Question: Basics:
Using R statistical software, ggplot2, geom_vline, and geom_histogram to visualize some data. The issue is with the legend keys.
I'm trying to plot a pair of histograms from some stochastic simulations, and on top of that plot a couple of lines representing the result of a deterministic simulation. I've got the data plotted, but the legend keys for the histograms have an unnecessary black line through the middle of them. Can you help me remove those black lines? Some sample code reproducing the issue is here:
'''
df1 <- data.frame(cond = factor( rep(c("A","B"), each=200) ),
rating = c(rnorm(200),rnorm(200, mean=.8)))
df2 <- data.frame(x=c(.5,1),cond=factor(c("A","B")))
ggplot(df1, aes(x=rating, fill=cond)) +
geom_histogram(binwidth=.5, position="dodge") +
geom_vline(data=df2,aes(xintercept=x,linetype=factor(cond)),
show_guide=TRUE) +
labs(fill='Stochastic',linetype='Deterministic')
'''

Edit: added image
Cheers,
Ryan
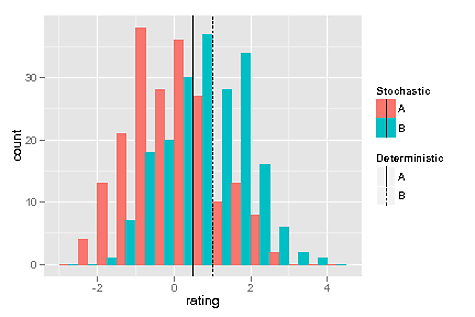
Answer: One workaround is to change the order of 'geom_histogram()' and 'geom_vline()'. Then add another 'geom_vline()' without 'aes()', just giving 'xintercept=' and 'linetype='. This will not remove lines but will hide them under the color legend entries.
'''
ggplot(data=df1, aes(x=rating, fill=cond)) +
geom_vline(data=df2,aes(xintercept=x,linetype=factor(cond)),
show_guide=TRUE) +
geom_histogram(binwidth=.5, position="dodge") +
geom_vline(xintercep=df2$x,linetype=c(1,3))+
labs(fill='Stochastic',linetype='Deterministic')
'''